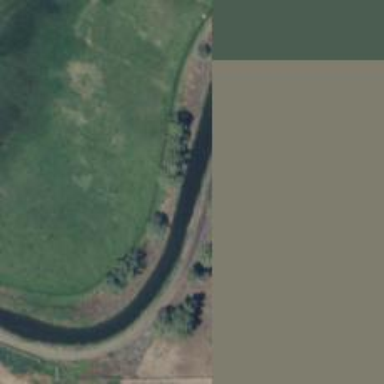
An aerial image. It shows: Canal.